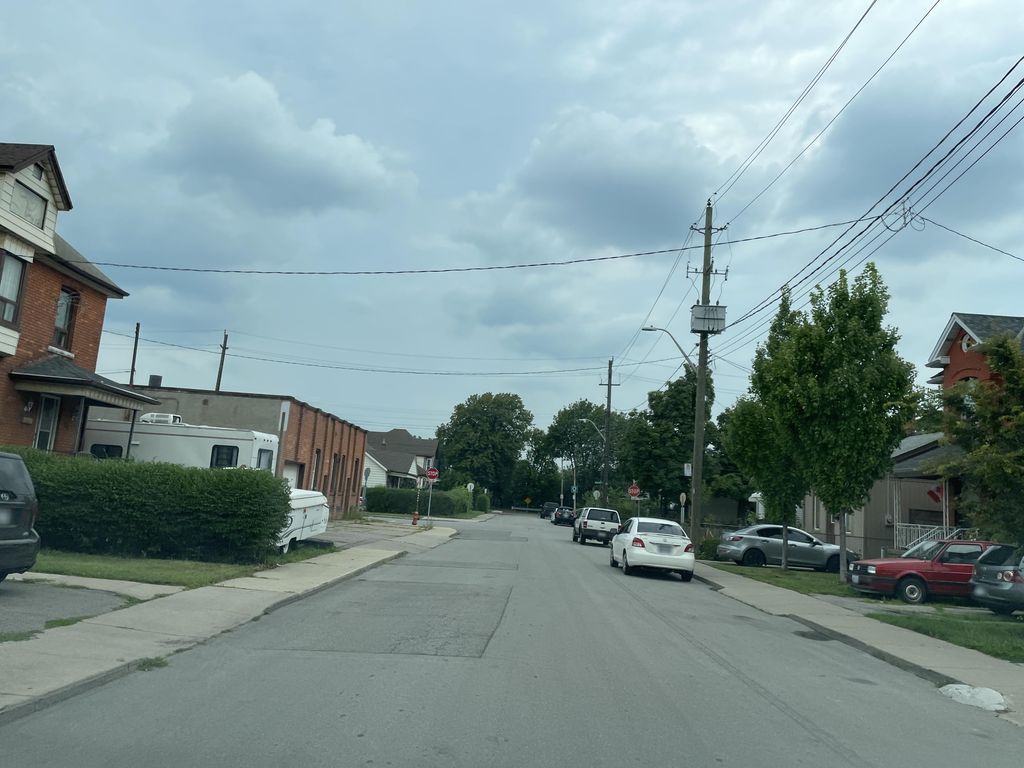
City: hamilton